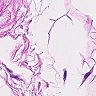
Metastatic tissue present: no